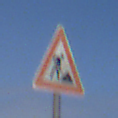
Verkehrszeichen: Arbeitsstelle
Umgebung: Outdoor, Nature
Tageszeit: Midday
Wetter: PartlyCloudy
Licht: Natural
Jahreszeit: NotSpecified
Kontrast: MediumContrast